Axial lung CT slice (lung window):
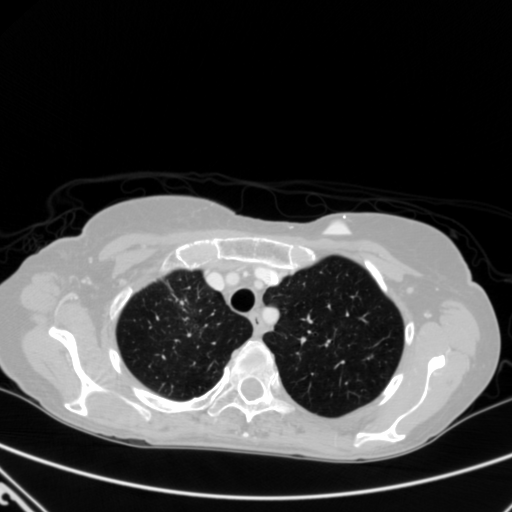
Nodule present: no